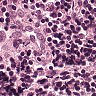
Metastatic tissue present: no